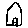
Label: house